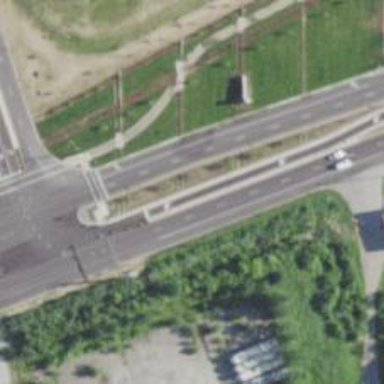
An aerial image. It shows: Primary link highway.